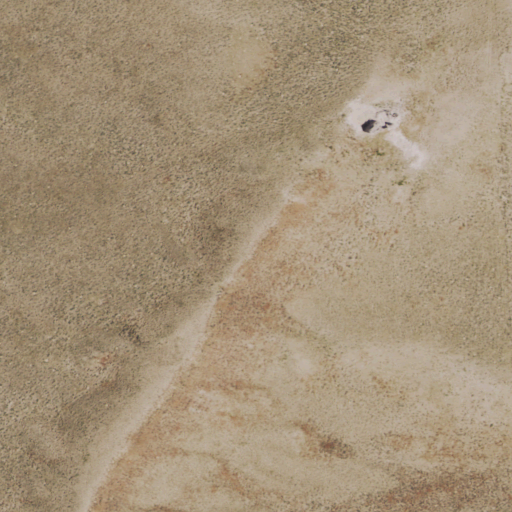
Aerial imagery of cliff(s) in Wyoming named Castle Rock containing only shrub